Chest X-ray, PA view. Patient: 33 years old, sex M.
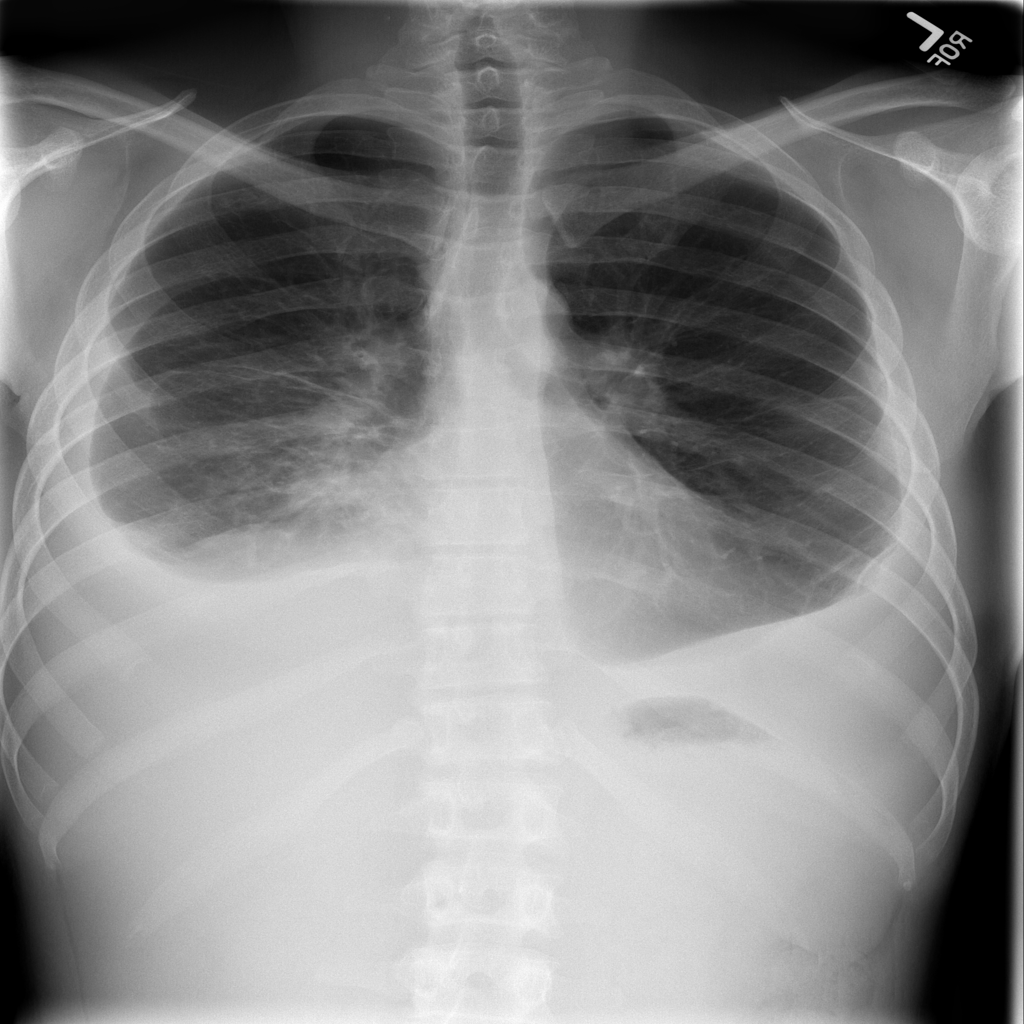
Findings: Atelectasis, Effusion